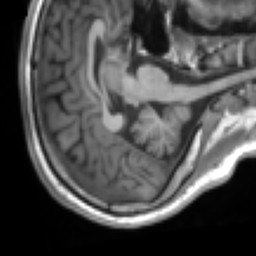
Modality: T1w
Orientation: axial